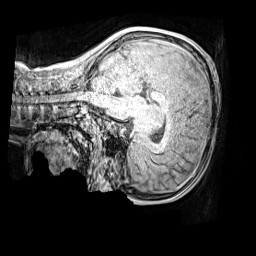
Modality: MP2RAGE
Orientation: sagittal
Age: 9
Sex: male
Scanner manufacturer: siemens
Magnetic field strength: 3 T
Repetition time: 4 s
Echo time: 0.00299 s